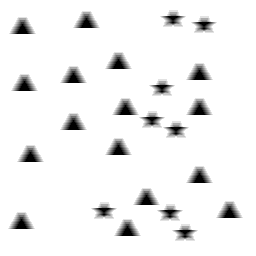
Squares: 0
Triangles: 16
Stars: 8
Total shapes: 24